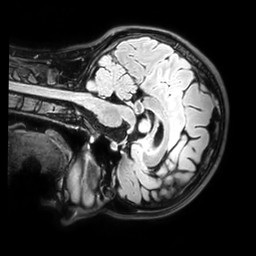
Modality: FLAIR
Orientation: sagittal
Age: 23
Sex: female
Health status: healthy
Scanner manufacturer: philips
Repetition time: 4.8 s
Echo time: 0.2778 s